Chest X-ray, PA view. Patient: 60 years old, sex F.
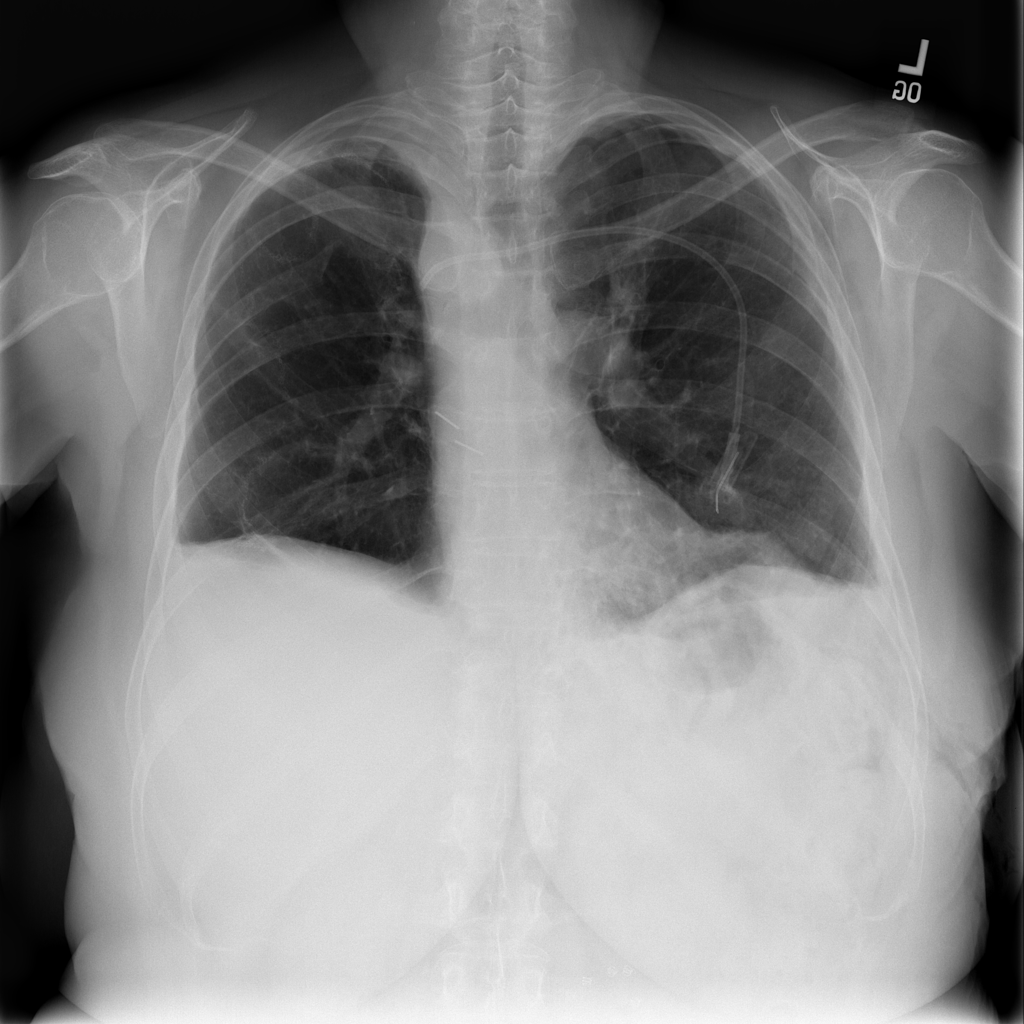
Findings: No Finding